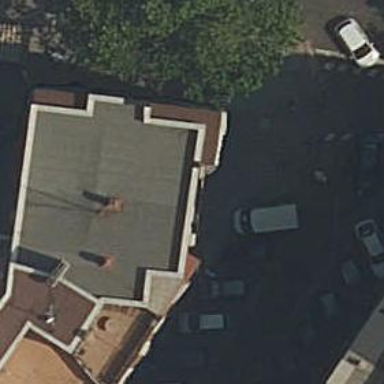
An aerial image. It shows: Restaurant.